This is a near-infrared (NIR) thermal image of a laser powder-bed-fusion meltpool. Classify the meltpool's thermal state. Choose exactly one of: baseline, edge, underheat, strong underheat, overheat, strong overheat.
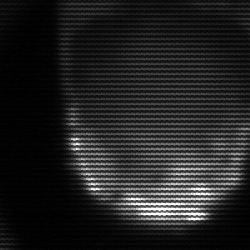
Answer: edge